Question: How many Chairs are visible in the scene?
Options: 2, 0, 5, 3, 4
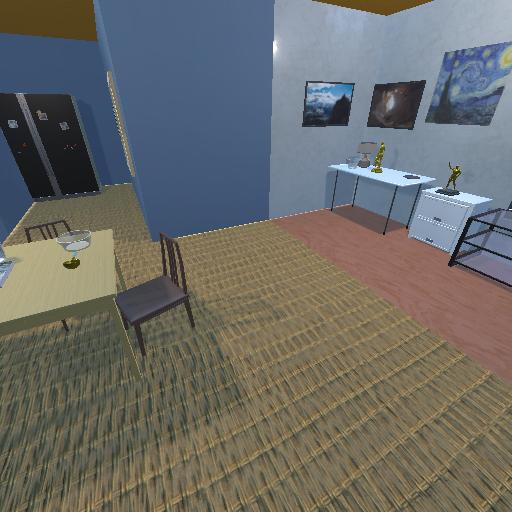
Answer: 2